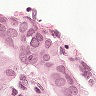
Metastatic tissue present: yes